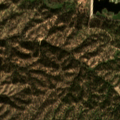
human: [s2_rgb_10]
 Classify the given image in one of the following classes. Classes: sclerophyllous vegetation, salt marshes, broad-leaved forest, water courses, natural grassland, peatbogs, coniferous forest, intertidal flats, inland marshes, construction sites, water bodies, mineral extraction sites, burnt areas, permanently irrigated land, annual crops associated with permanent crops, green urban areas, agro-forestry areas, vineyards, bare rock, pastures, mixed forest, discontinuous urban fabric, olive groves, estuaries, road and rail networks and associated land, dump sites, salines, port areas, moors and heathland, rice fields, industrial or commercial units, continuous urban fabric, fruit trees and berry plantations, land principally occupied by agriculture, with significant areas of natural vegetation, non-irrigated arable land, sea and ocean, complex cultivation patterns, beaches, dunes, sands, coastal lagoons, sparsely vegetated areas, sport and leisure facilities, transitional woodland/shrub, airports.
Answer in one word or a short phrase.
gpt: pastures, agro-forestry areas, broad-leaved forest